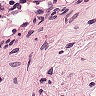
Metastatic tissue present: no